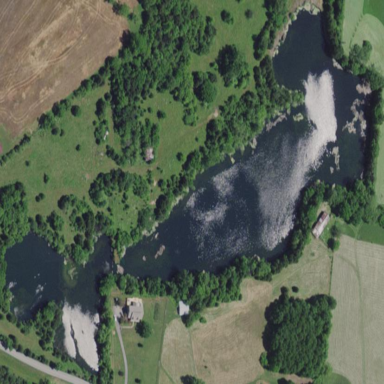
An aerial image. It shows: Pond with natural water.